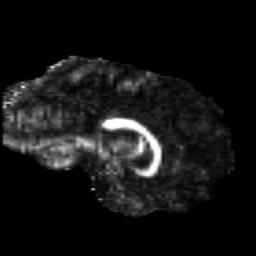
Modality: FA
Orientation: sagittal
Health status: healthy
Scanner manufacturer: siemens
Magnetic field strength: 3 T
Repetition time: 12 s
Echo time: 0.092 s